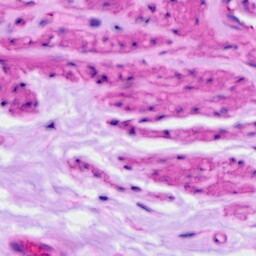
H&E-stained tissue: Ovarian